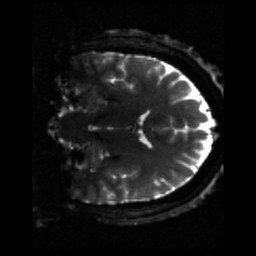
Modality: sbref
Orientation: coronal
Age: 29
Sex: male
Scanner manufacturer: siemens
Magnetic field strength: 3 T
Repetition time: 3.23 s
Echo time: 0.0892 s